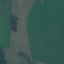
Land use / land cover class: Pasture